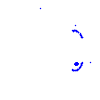
Particle: proton